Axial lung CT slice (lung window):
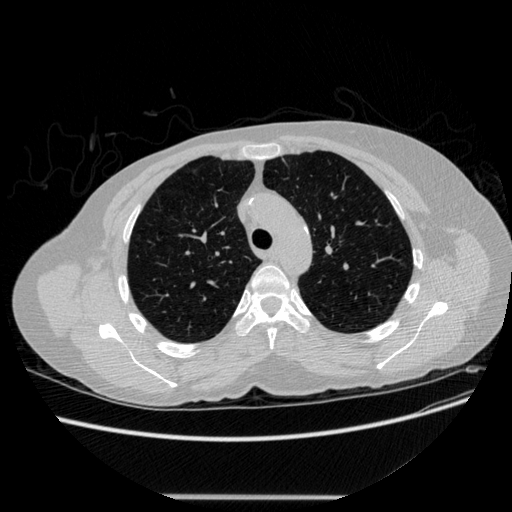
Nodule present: no